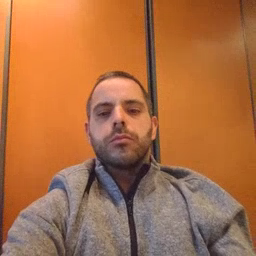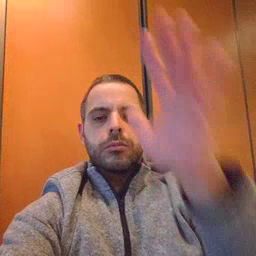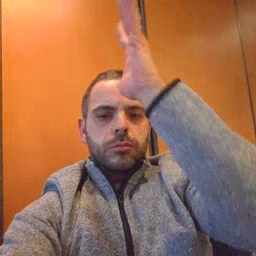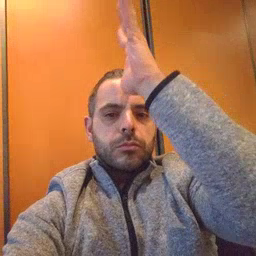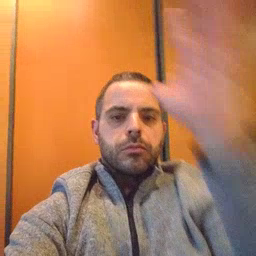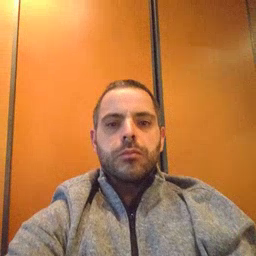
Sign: dad